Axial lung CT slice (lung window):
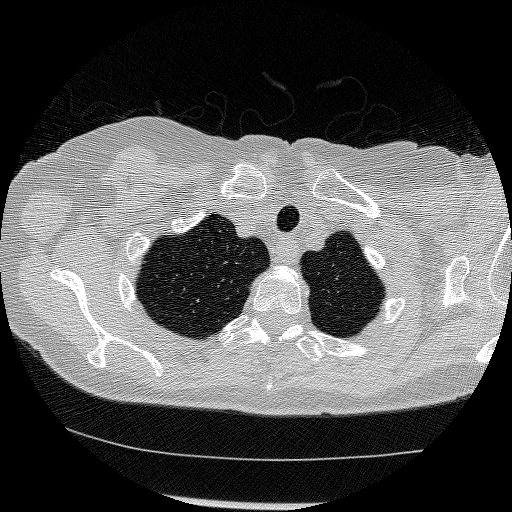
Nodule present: no